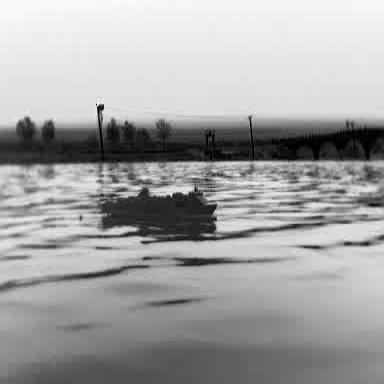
There is a container_ship in the infrared image.